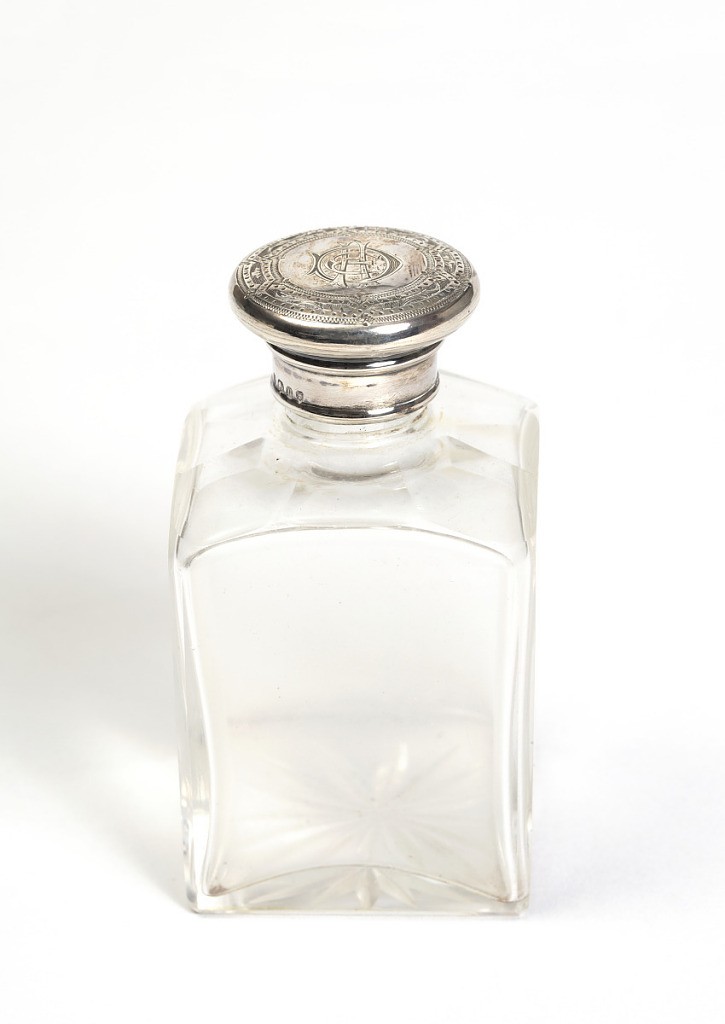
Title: Perfume Bottle from Traveling Dressing Case
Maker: Thomas Whitehouse, British, active 1848-98
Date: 1875
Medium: glass, silver
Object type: bottle
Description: Glass bottle with a square base and silver top. The bottle has a many-pointed star cut into the bottom. The silver top has incised decoration with a five-banded border with three different pattern types. The center of the lid has a monogram.